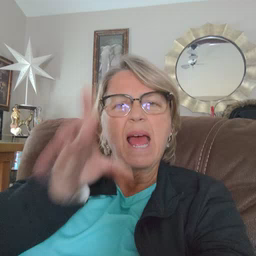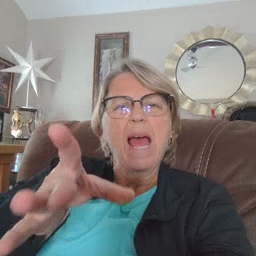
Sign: hate